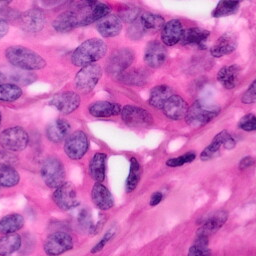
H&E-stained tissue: Pancreatic